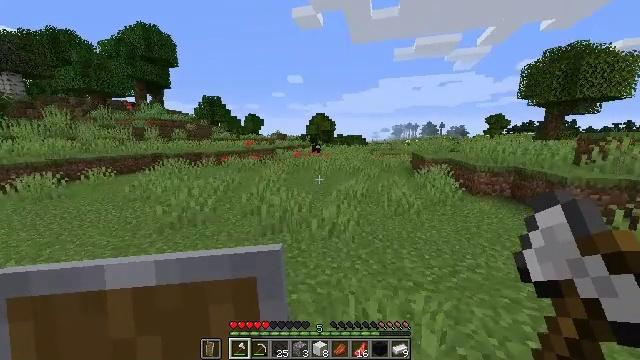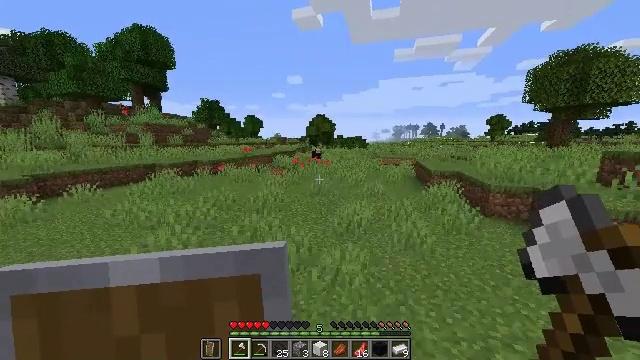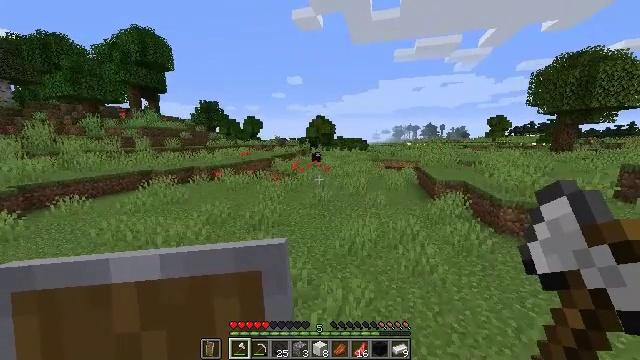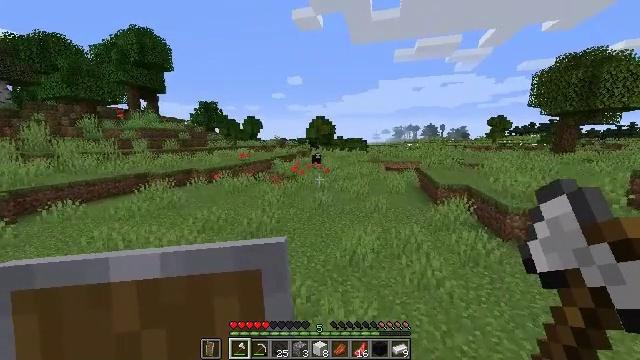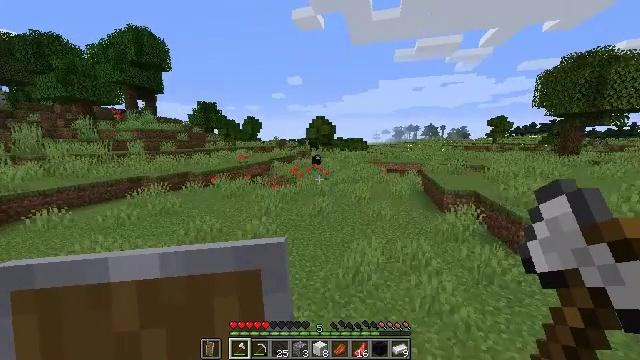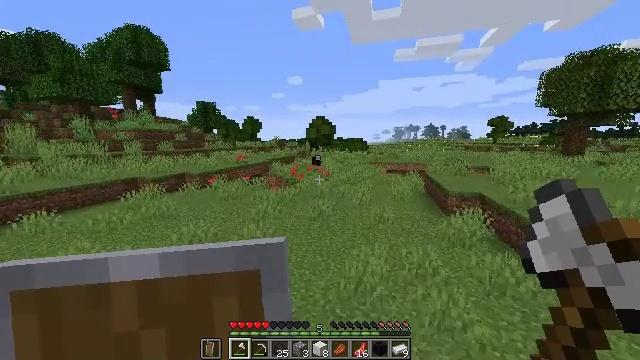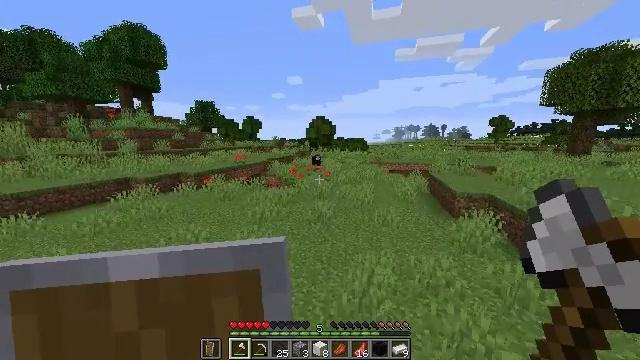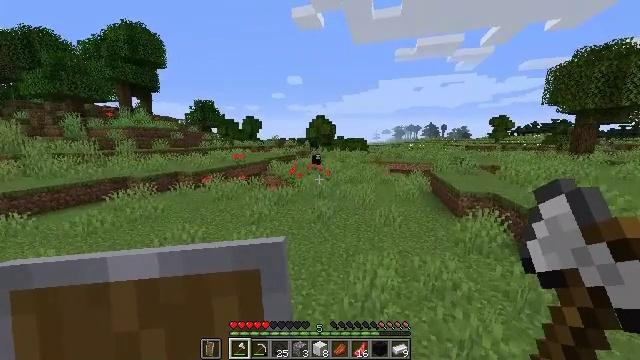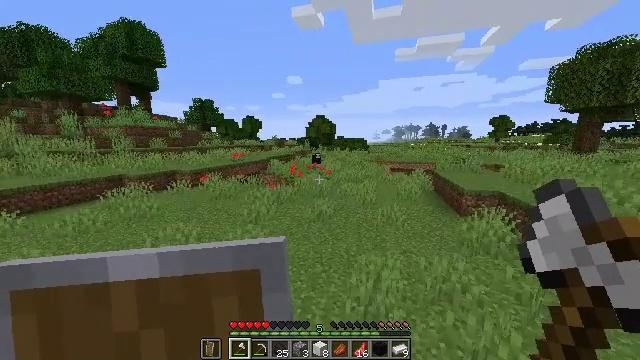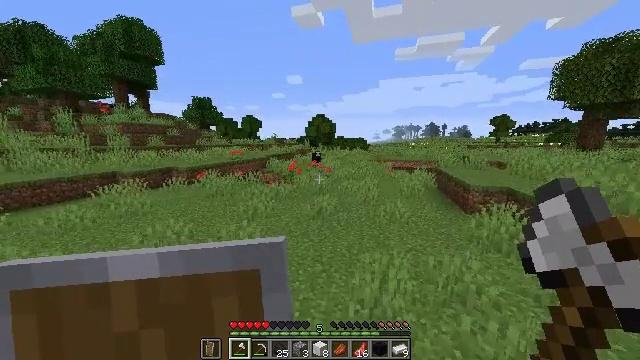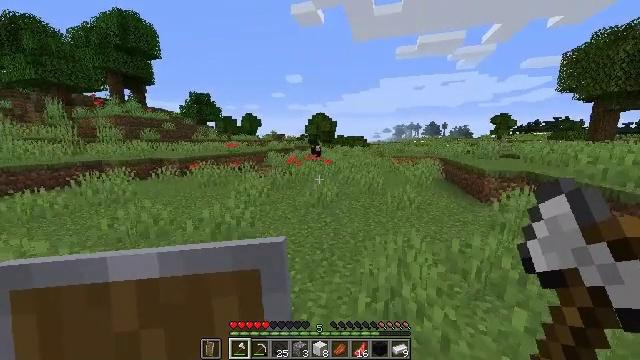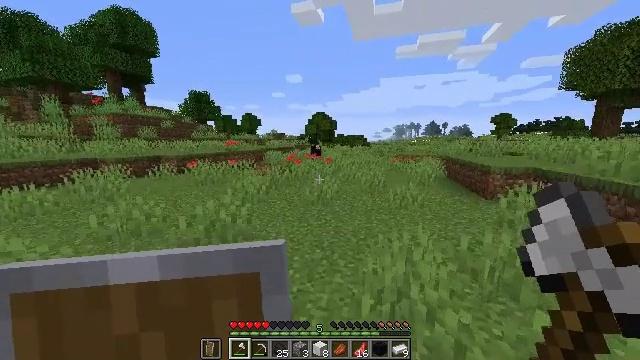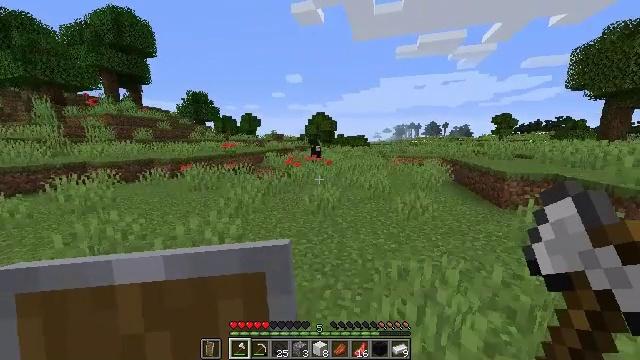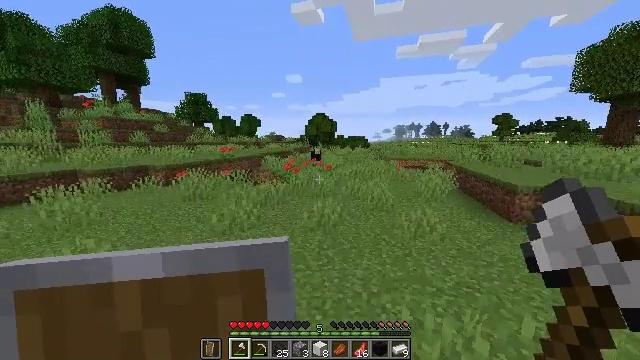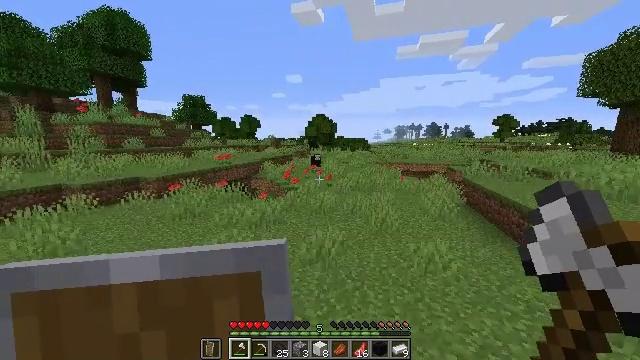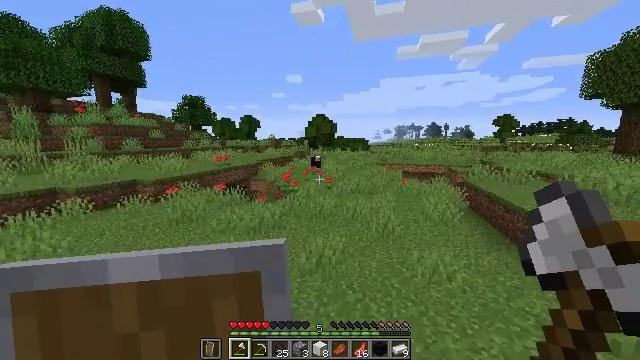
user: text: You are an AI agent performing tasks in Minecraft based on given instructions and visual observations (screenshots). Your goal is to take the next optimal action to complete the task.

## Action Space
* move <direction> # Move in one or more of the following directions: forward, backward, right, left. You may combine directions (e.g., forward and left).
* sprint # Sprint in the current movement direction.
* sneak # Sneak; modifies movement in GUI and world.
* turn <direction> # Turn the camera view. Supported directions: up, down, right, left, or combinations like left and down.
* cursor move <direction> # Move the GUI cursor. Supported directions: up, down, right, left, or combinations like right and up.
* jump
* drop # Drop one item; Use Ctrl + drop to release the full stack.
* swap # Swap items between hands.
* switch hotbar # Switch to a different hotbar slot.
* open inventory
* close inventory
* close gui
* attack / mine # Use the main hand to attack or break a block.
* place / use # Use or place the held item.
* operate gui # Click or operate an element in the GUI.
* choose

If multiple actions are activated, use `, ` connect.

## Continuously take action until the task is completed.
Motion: motion action
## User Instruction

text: Hunt a sheep.
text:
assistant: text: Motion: move forward, sprint, jump
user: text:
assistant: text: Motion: move forward, sprint, jump
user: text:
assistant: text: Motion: move forward, sprint, jump
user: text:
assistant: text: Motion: move forward, sprint, jump
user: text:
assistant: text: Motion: move forward, sprint, jump
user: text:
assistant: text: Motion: move forward, sprint, jump
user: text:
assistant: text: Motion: move forward, sprint, jump
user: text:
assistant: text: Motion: move forward, sprint, jump
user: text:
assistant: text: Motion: move forward, sprint, jump
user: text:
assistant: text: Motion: move forward, sprint, jump
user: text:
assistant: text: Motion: move forward, sprint, jump
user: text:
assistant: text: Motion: move forward, sprint, jump
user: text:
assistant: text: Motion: move forward, sprint, jump
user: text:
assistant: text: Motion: move forward, sprint, jump
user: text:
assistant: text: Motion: move forward, sprint, jump
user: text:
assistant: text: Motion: move forward, sprint, jump
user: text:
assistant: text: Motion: move forward, sprint, jump
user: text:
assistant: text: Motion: move forward, sprint, jump
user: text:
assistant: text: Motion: move forward, sprint, jump
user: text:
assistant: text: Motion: move forward, sprint, jump
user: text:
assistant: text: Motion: move forward, sprint, jump
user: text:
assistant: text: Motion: move forward, sprint, jump
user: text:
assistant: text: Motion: move forward, sprint, jump
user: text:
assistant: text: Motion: move forward, sprint, jump
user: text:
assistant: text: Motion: move forward, sprint, jump
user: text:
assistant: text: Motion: move forward, sprint, jump
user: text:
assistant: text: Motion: move forward, sprint, jump
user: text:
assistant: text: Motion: move forward, sprint, jump
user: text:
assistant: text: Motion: move forward, sprint, jump
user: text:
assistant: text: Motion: move forward, sprint, jump